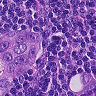
Metastatic tissue present: yes